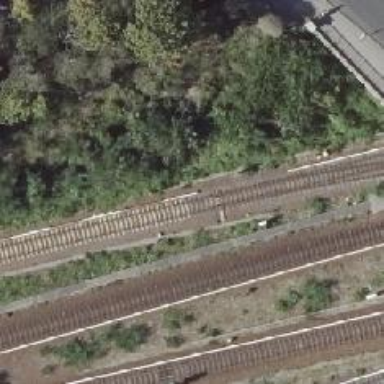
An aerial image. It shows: Railway signal.